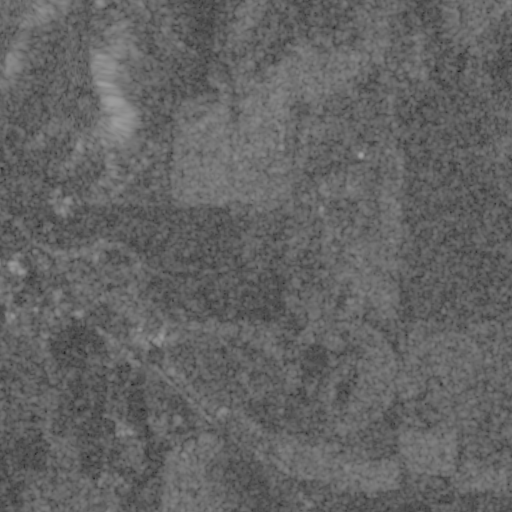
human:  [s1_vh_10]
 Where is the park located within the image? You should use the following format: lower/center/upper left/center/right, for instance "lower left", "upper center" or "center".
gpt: The park is located in the center left of the image.
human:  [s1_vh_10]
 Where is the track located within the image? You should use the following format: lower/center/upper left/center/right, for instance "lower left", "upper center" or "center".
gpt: There is no track in the image.

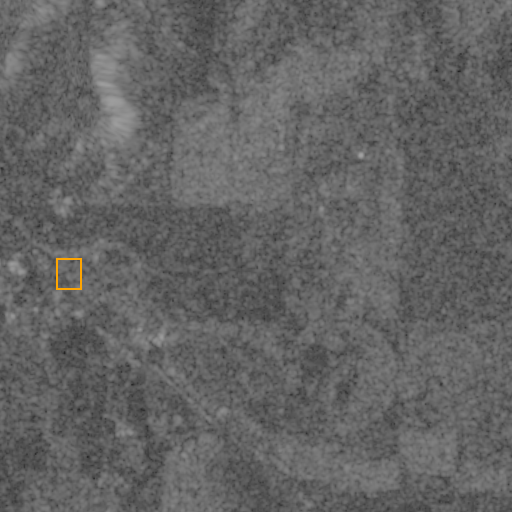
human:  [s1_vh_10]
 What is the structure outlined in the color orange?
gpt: The structure outlined in orange is a park.
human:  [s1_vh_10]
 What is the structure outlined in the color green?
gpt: There is no green outline.